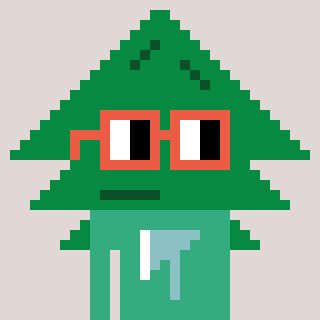
a pixel art character with square orange glasses, a fir-shaped head and a teal-colored body on a warm background